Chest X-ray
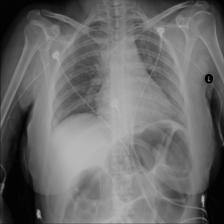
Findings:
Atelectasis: negative
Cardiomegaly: negative
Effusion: negative
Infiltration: negative
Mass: negative
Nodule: negative
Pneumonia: negative
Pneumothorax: negative
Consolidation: negative
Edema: negative
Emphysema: negative
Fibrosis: negative
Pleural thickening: negative
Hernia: negative